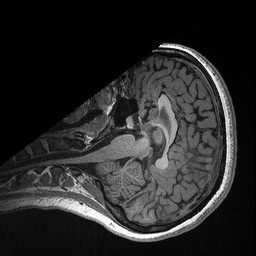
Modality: T1w
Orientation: axial
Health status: healthy
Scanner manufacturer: siemens
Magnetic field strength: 3 T
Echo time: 0.00298 s